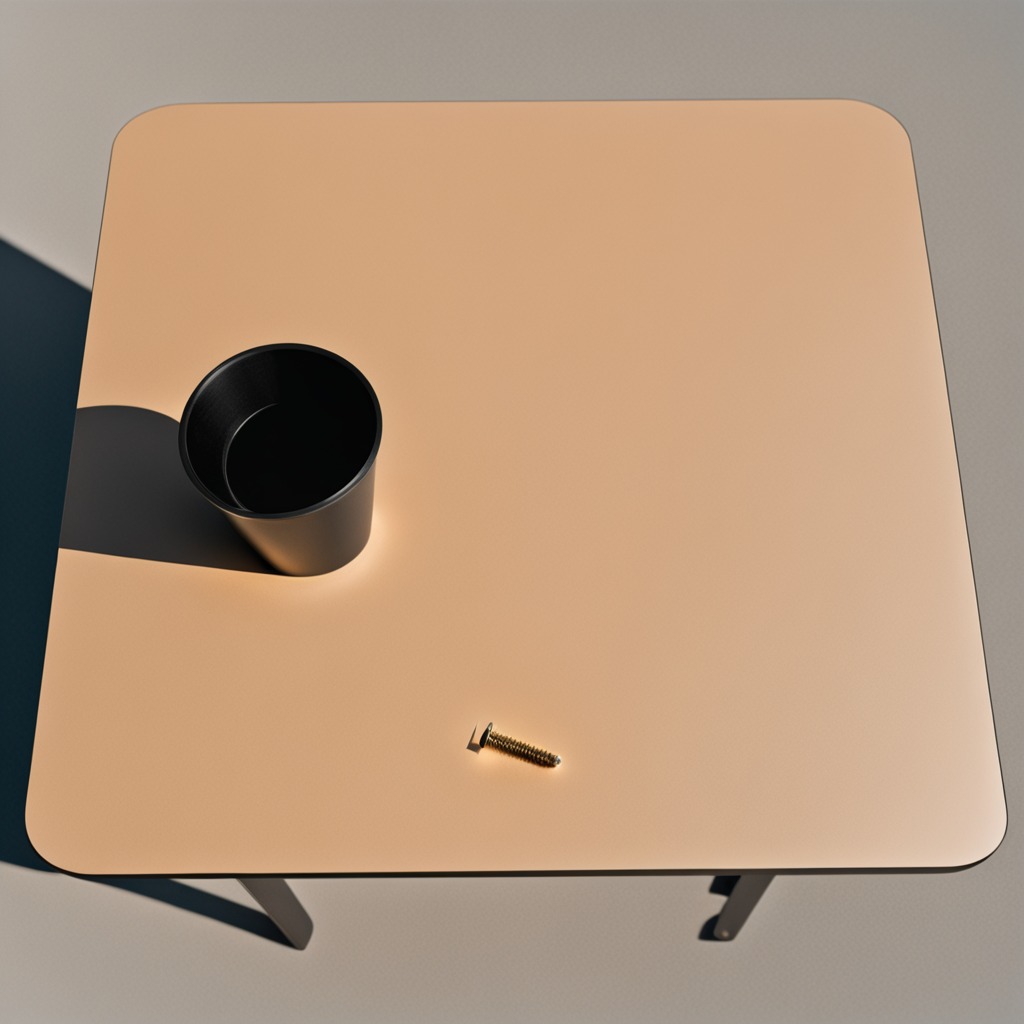
A metal screw is lying on the table.